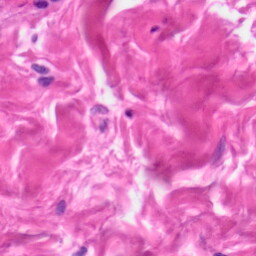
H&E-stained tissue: Skin